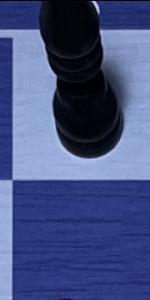
Label: Empty